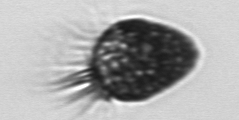
Label: Ciliophora